Question: I have 'div' of fixed width containing only 'input' text box and 'width' of that 'input' is set to '100%'. I expect it to fill the 'div' but instead it is slightly longer.
Demonstration code:
HTML:
'''
<div class="container">
<input class="content" id="Text1" type="text" />
</div>
'''
CSS:
'''
.container
{
width: 300px;
height: 30px;
border: thin solid red;
}
.content
{
width: 100%;
}
'''
Result (Firefox):

This happens also in IE 8, Chrome, Safari... The overflow width seems to vary in different browsers.
How do I make the content to exactly fill the width of the 'div'?
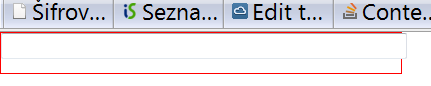
Answer: <URL> is a quick, easy way to fix it:
This <URL>, and IE8+.
Here's a demo: <URL>
'''
.content {
width: 100%;
box-sizing: border-box;
}
'''
<URL>